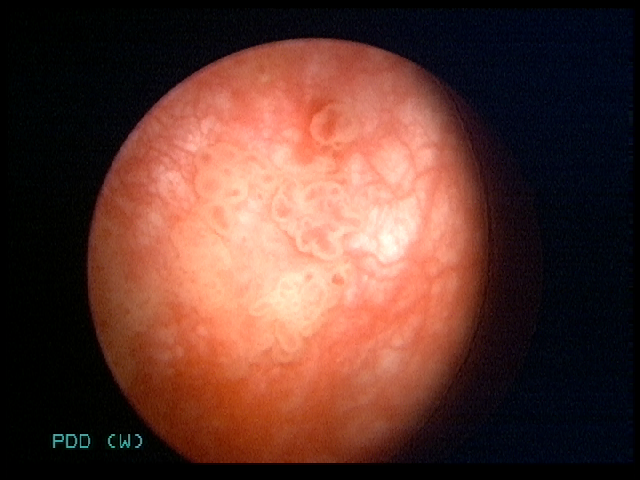
Modality: WLC
Class: Malignant
Subclass: LowGradePapillary
Secondary subclass: HighGradePapillary
Lesion: L2
Stage: Ta
Morphology: Papillary
Bladder cancer association: Yes